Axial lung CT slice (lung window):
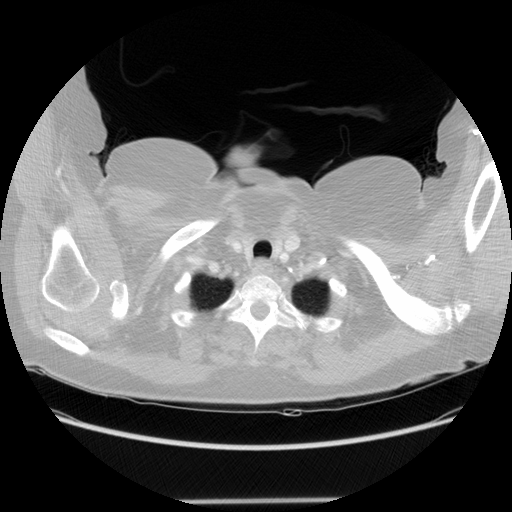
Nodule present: no